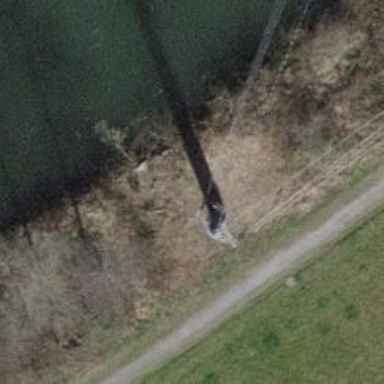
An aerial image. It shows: Power tower.